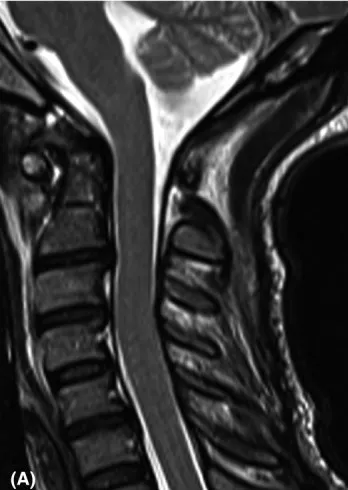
T2-weighted sagittal MRI scans. In the early phase of the disease, only the luxation of C1-C2 seems relevant (A).
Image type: radiology (mri)